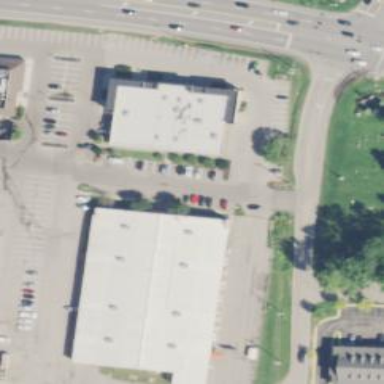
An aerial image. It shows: Building.